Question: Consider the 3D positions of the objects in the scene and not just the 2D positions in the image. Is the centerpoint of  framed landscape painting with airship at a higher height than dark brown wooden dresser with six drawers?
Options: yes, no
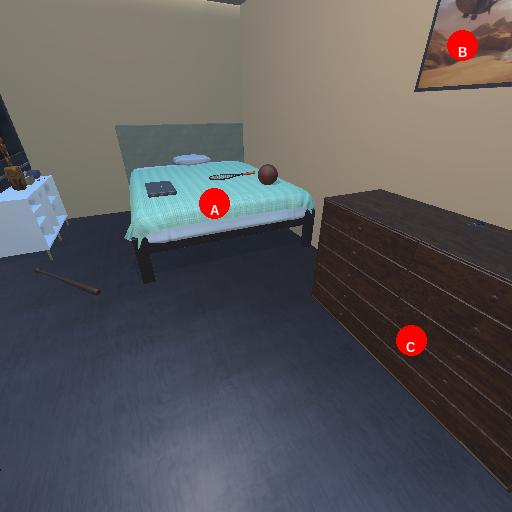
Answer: yes